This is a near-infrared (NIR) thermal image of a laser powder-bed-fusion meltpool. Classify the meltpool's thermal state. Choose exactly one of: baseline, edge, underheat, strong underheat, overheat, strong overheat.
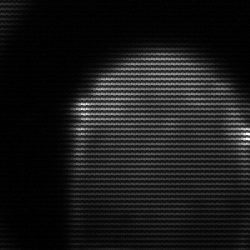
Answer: edge